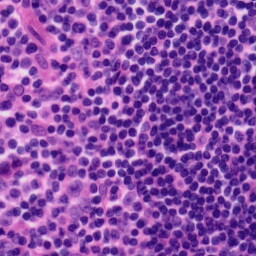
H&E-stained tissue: Tonsil